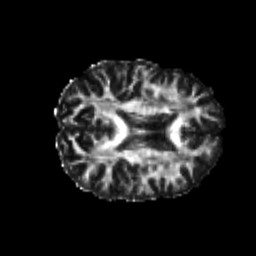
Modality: FA
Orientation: axial
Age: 22
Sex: female
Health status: healthy
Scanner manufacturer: philips
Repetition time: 7.391 s
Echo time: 0.08599 s